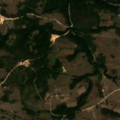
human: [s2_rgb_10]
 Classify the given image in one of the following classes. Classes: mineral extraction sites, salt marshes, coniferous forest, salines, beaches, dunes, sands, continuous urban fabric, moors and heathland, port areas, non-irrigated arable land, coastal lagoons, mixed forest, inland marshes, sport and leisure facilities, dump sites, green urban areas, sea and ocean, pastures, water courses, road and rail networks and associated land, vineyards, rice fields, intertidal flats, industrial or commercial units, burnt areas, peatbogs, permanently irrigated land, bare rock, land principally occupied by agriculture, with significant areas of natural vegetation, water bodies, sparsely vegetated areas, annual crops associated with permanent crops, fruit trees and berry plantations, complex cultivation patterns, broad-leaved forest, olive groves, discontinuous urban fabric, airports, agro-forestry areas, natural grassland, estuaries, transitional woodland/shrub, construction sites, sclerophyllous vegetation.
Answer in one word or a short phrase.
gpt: complex cultivation patterns, land principally occupied by agriculture, with significant areas of natural vegetation, broad-leaved forest, transitional woodland/shrub